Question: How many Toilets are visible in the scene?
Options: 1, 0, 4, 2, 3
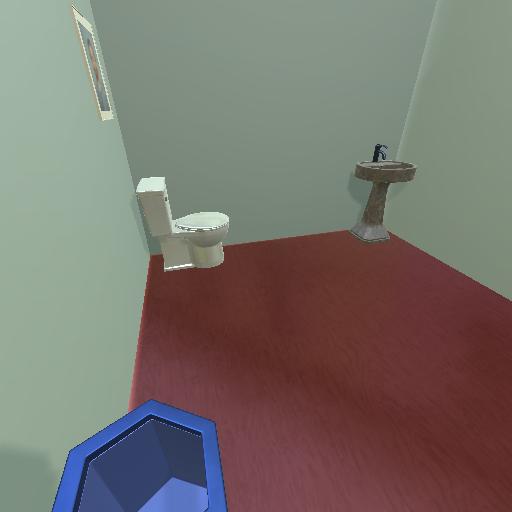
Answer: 1